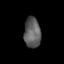
Tissue: skin
Cell type: Others
Senescence score: 0.6786
Nuclear area (px): 500
Mean DAPI intensity: 92.458